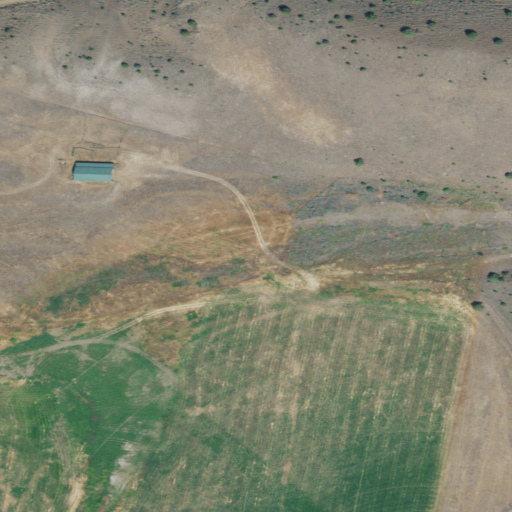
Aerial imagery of valley in Oregon named Gray Gulch containing shrub, herbaceous wetlands, grassland, evergreen forest, and open development